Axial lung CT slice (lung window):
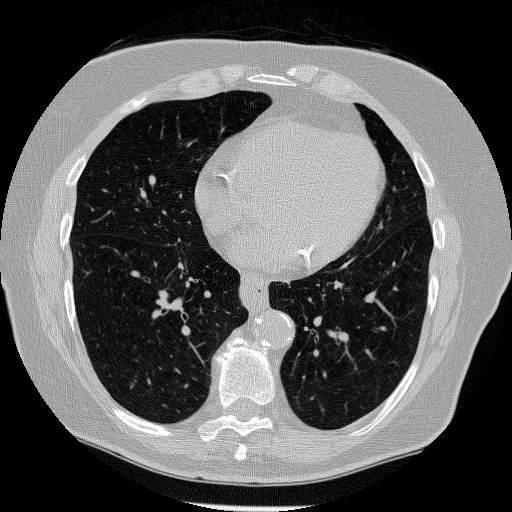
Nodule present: no